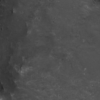
Label: not_dusty